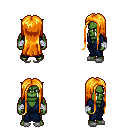
a pixel art fantasy rpg character, male body template, orc, green skin, blue robe, magenta pants, light blonde extra-long hairstyle, white cloth bandages, white slippers, four views (front, back, left, right), 2x2 character sprite sheet, small pixel art, hard edges, no anti-aliasing